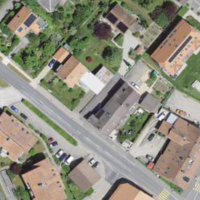
EUNIS habitat code: 54
Species observed at this site:
Bellis perennis
Sitta europaea
Stellaria media
Vespa crabro